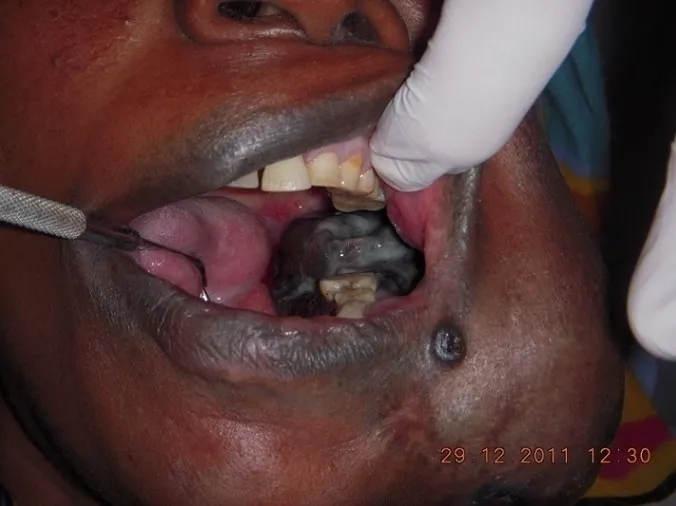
Clinical picture showing an intraoral black discolored lesion with extraoral expansion. Note the black nodule in the left commissar.
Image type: medical_photograph (other_medical_photograph)